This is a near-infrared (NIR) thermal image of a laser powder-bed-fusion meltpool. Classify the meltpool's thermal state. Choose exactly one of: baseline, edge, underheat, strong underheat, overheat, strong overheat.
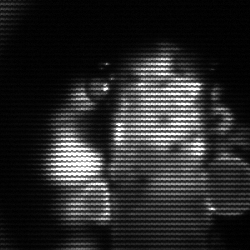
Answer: strong underheat